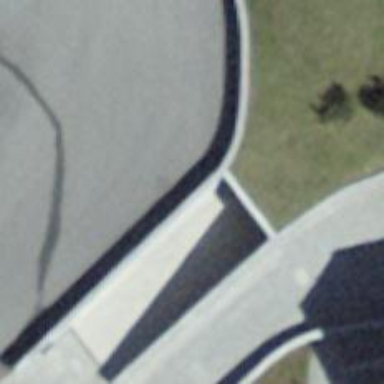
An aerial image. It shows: Parking entrance.